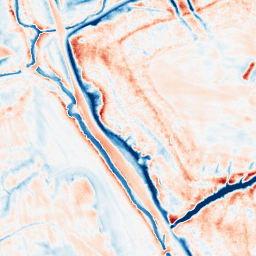
Category: classical
Decomposition family: gaussian
Decomposition parameters: sigma: 5
Upsampling method: sinc_blackman
Upsampling parameters: scale: 2
kernel_size: 8
Upsampling scale: 2